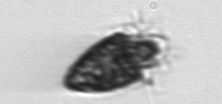
Label: Strombidium_tintinnodes